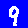
Digit: 9